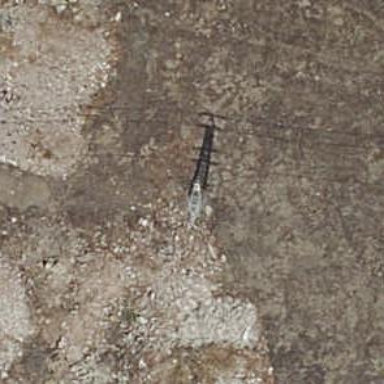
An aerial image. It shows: Power line in the image.